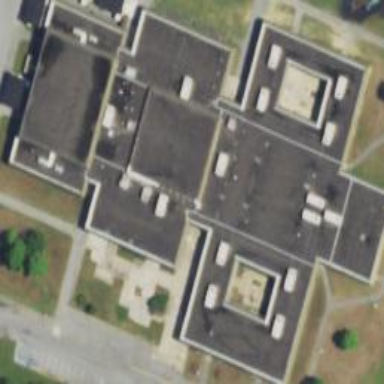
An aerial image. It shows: School building.